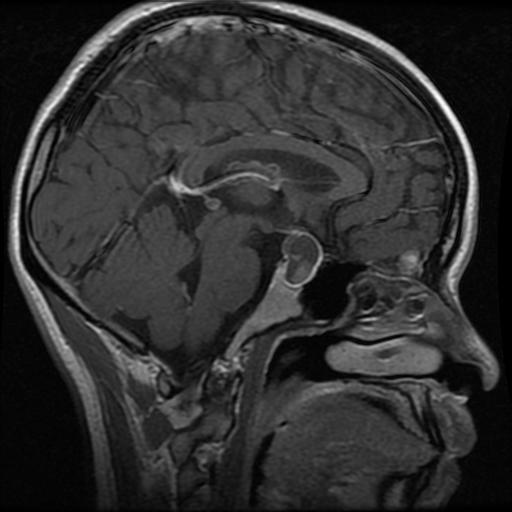
Label: pituitary